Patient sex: M
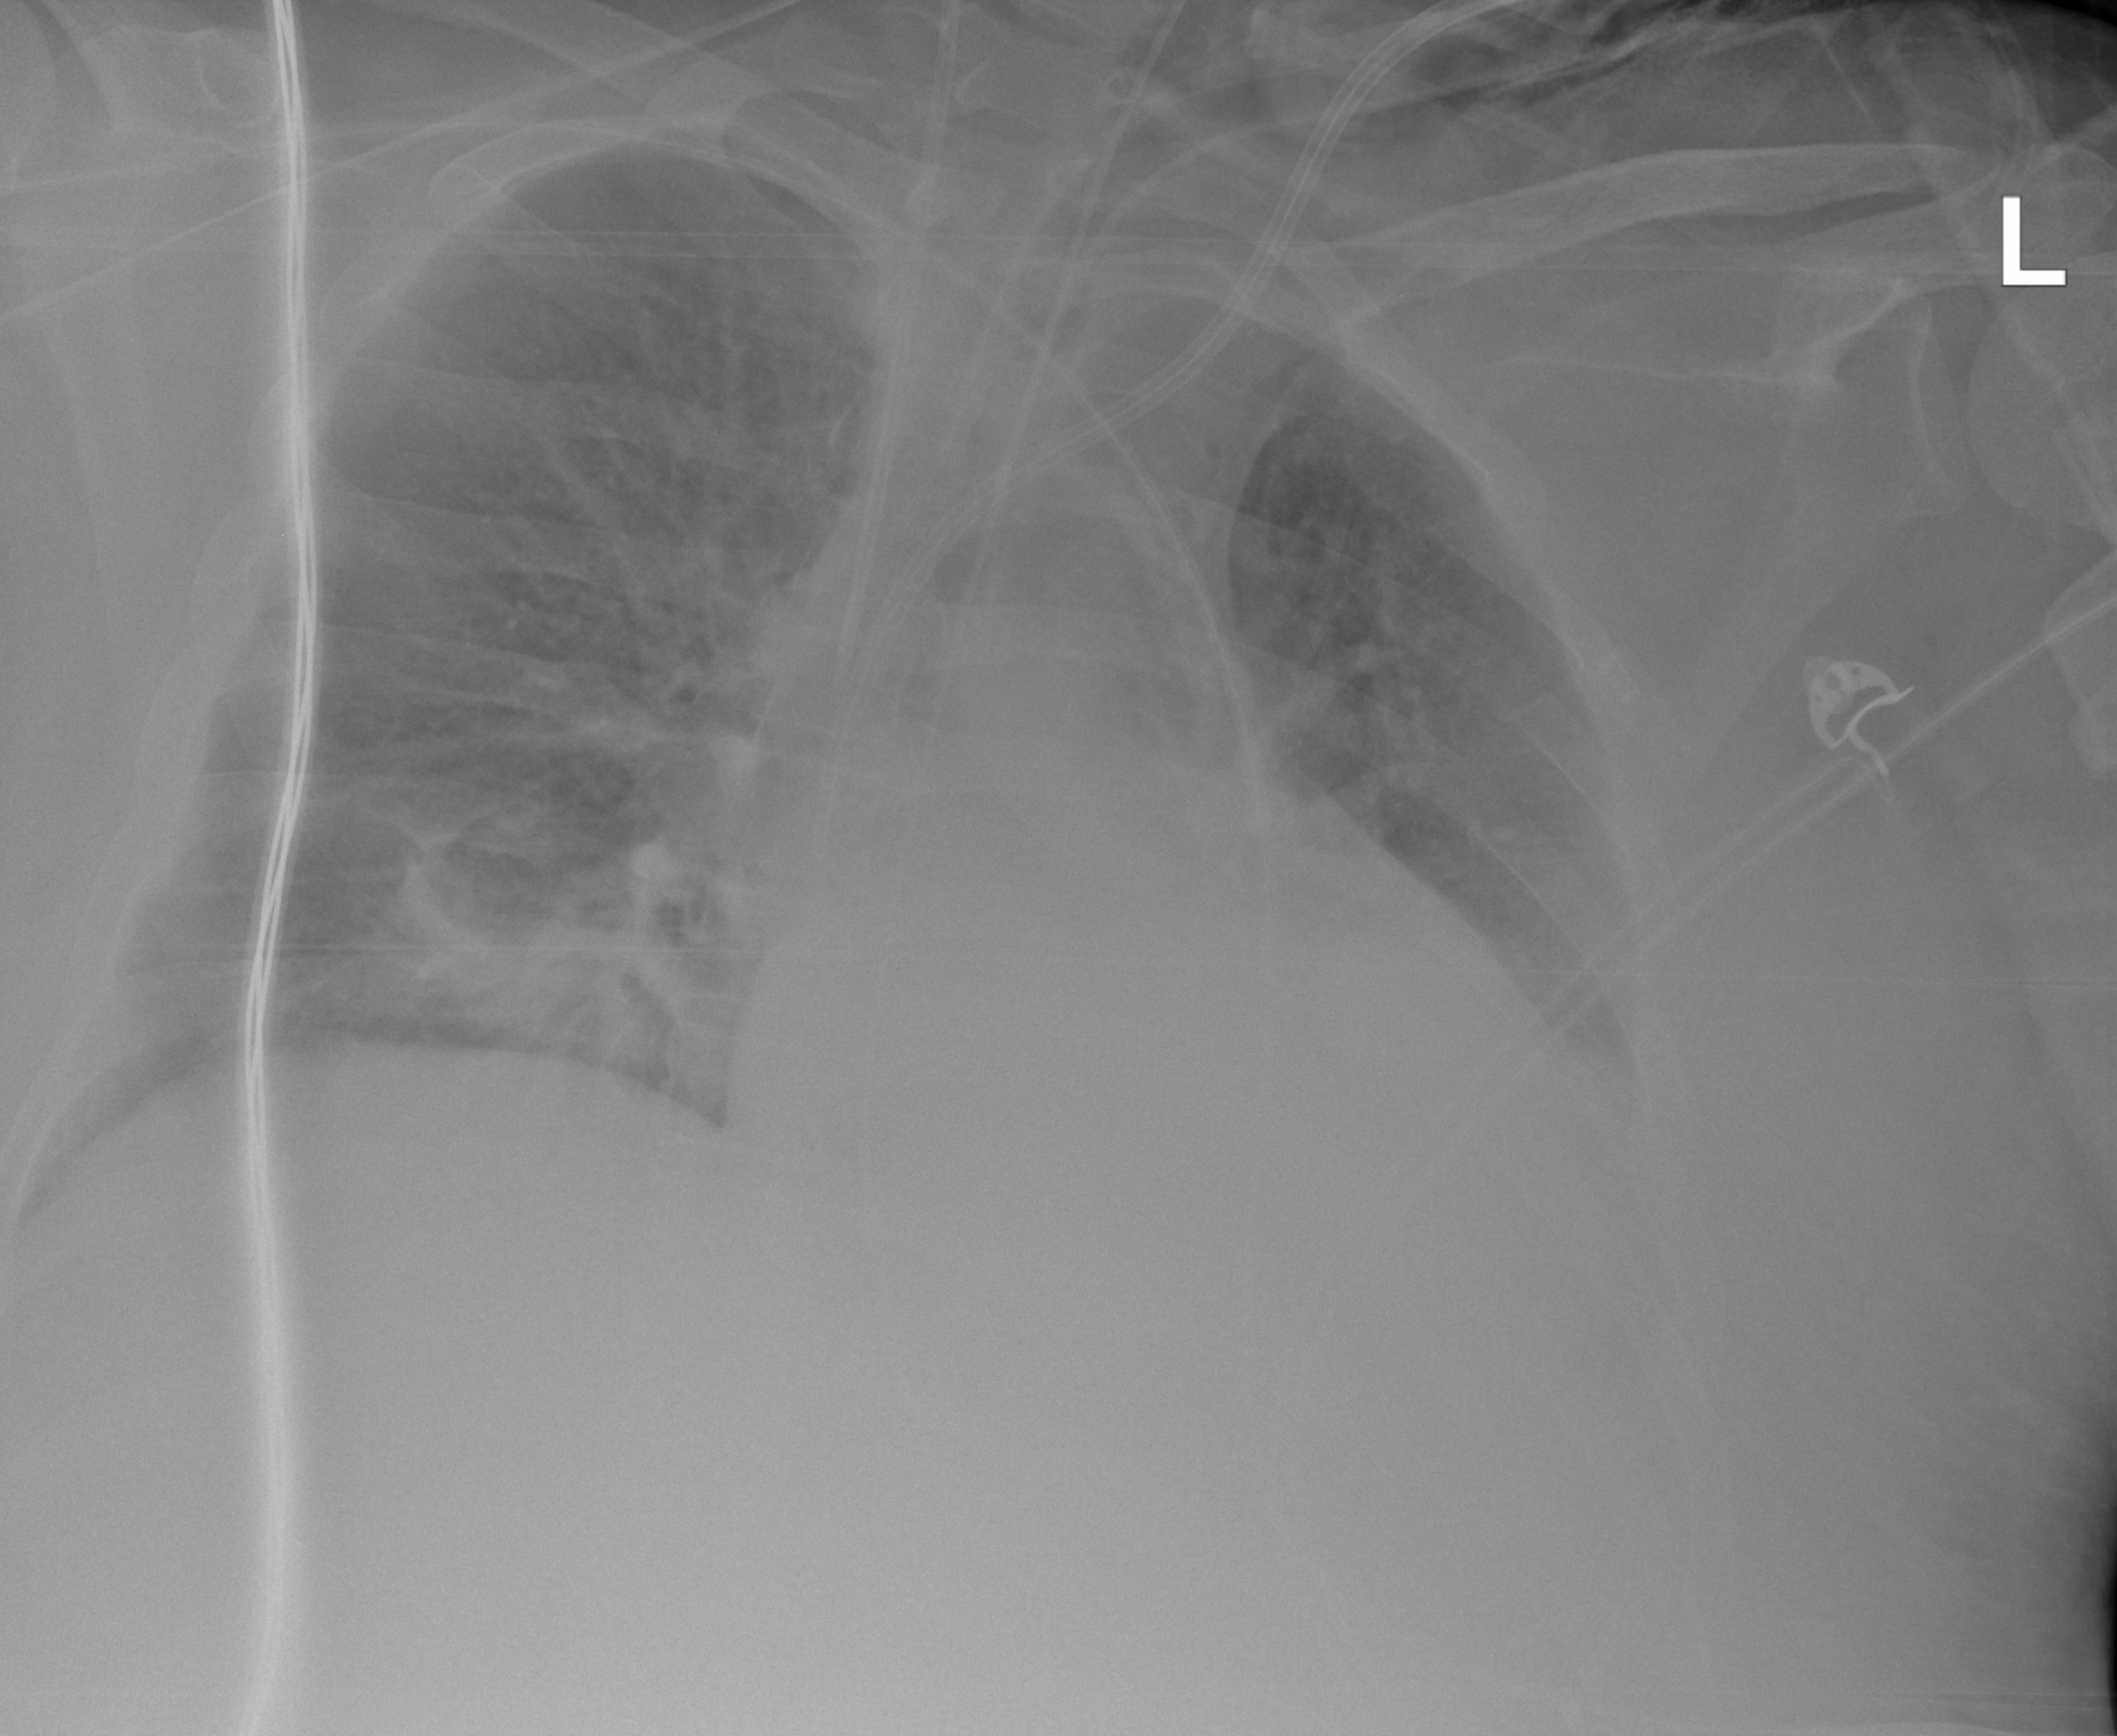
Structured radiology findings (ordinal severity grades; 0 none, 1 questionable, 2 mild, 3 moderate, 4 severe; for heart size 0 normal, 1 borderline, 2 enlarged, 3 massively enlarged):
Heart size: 0
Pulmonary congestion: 0
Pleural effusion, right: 2
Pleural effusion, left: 2
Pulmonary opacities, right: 0
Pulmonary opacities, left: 0
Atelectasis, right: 2
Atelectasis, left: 2